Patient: sex M, age 30
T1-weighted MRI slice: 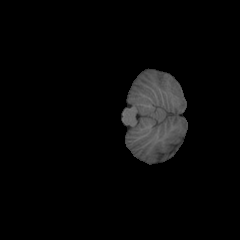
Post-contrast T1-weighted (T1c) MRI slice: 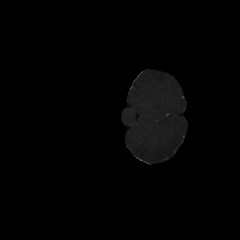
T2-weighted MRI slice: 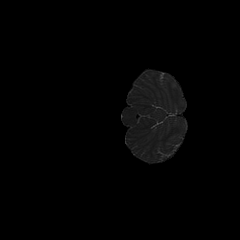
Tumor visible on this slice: no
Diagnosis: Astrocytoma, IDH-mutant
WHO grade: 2